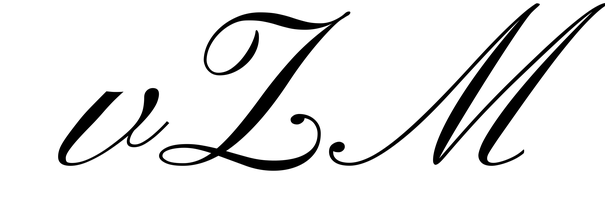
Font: PinyonScript-Regular